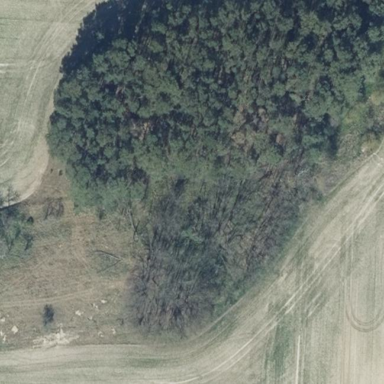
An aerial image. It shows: Broadleaved woodland area.